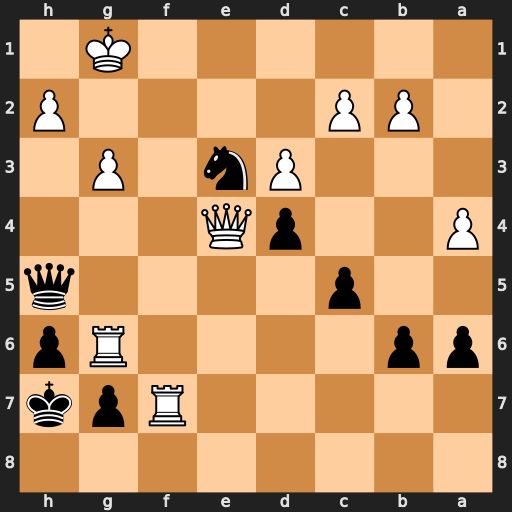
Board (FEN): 8/5Rpk/pp4Rp/2p4q/P2pQ3/3Pn1P1/1PP4P/6K1
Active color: b
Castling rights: -
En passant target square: -
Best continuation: Qd1+ Kf2 Qf1#